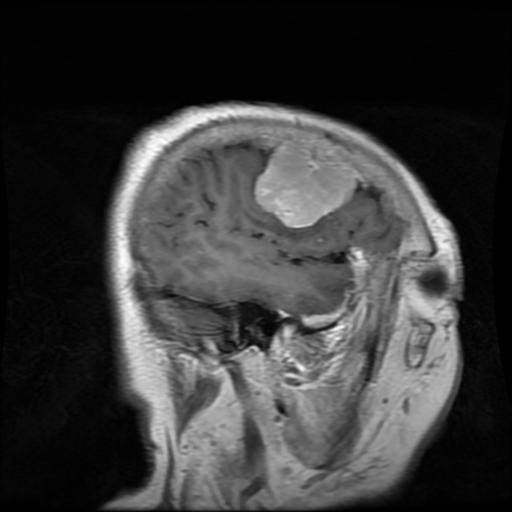
Label: meningioma